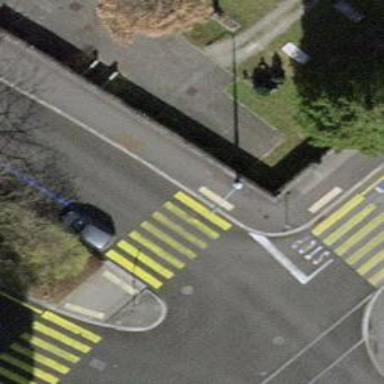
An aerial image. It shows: Marked crossing with zebra stripes on the road.